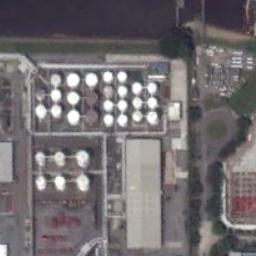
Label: storage_tank